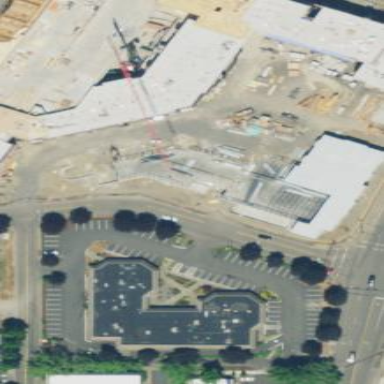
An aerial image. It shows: Retail building.